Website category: university
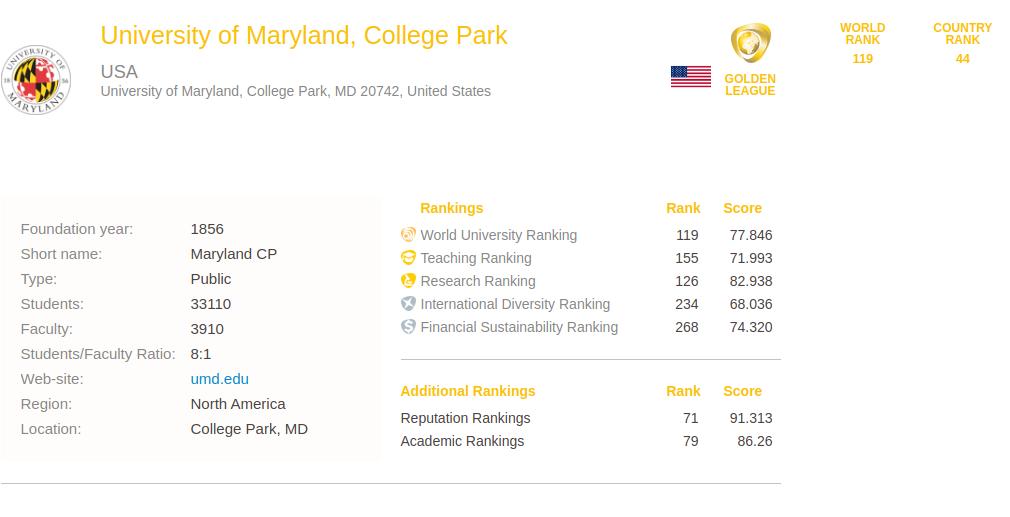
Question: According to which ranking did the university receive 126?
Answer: Research Ranking

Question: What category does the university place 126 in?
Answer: Research Ranking

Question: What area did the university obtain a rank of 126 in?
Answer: Research Ranking

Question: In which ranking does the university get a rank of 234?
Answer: International Diversity Ranking

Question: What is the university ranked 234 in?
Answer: International Diversity Ranking

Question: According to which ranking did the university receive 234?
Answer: International Diversity Ranking

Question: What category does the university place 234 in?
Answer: International Diversity Ranking

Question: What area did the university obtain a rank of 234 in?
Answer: International Diversity Ranking

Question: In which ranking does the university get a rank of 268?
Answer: Financial Sustainability Ranking

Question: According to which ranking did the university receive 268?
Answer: Financial Sustainability Ranking

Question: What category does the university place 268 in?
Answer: Financial Sustainability Ranking

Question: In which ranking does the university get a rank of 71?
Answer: Reputation Rankings

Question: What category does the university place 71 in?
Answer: Reputation Rankings

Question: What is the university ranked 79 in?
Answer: Academic Rankings

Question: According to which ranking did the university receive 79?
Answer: Academic Rankings

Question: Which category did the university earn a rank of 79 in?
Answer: Academic Rankings

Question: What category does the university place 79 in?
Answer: Academic Rankings

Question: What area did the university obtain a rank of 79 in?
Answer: Academic Rankings

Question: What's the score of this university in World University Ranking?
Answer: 77.846

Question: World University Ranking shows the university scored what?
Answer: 77.846

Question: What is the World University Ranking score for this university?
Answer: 77.846

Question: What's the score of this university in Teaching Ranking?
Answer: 71.993

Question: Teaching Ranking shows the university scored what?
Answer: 71.993

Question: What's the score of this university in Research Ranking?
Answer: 82.938

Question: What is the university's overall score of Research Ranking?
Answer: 82.938

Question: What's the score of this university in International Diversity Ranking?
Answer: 68.036

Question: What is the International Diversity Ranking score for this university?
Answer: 68.036

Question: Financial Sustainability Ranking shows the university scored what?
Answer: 74.320

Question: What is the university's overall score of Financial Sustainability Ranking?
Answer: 74.320

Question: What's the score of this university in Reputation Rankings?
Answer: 91.313

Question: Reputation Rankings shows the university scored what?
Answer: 91.313

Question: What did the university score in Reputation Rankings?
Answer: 91.313

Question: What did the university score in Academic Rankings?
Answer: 86.26

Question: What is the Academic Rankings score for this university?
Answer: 86.26

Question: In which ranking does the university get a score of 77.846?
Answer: World University Ranking

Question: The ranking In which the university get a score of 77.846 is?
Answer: World University Ranking

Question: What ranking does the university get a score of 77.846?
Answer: World University Ranking

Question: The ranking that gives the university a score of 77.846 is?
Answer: World University Ranking

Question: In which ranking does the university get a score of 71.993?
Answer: Teaching Ranking

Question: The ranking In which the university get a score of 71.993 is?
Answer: Teaching Ranking

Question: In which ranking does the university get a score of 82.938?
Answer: Research Ranking

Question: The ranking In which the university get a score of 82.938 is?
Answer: Research Ranking

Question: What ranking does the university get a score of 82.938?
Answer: Research Ranking

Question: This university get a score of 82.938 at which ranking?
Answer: Research Ranking

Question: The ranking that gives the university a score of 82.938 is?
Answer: Research Ranking

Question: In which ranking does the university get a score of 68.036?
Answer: International Diversity Ranking

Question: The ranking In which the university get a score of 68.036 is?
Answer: International Diversity Ranking

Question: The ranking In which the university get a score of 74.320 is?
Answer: Financial Sustainability Ranking

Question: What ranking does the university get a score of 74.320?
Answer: Financial Sustainability Ranking

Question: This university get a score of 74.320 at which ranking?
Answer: Financial Sustainability Ranking

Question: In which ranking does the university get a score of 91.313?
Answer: Reputation Rankings

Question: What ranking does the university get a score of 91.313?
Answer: Reputation Rankings

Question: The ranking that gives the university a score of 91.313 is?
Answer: Reputation Rankings

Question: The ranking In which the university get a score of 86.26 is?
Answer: Academic Rankings

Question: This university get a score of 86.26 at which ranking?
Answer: Academic Rankings

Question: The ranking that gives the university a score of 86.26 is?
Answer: Academic Rankings